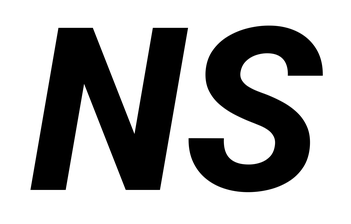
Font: Roboto-Italic_ExtraBold_Italic